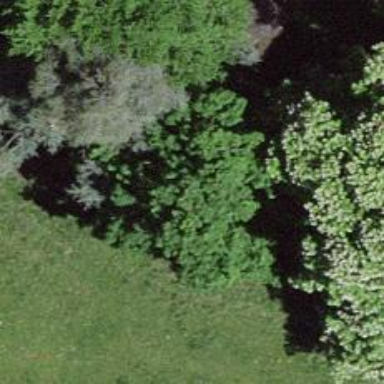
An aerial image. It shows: Shrub in its natural environment.